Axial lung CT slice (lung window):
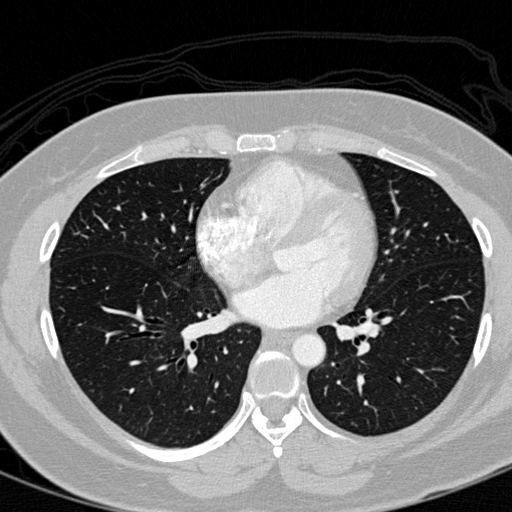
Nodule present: no